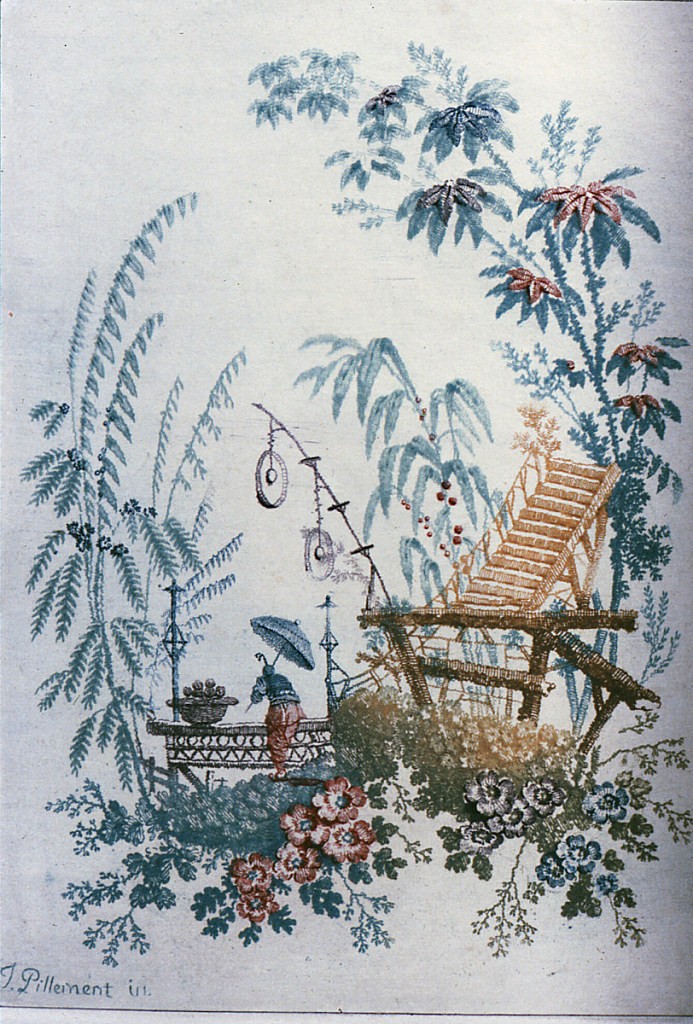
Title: Nouvelle suite de cahiers arabesques chinois a l'usage des dessinateurs et des peintres, no.1
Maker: Jean-Baptiste Pillement, French, 1728–1808
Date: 1790–1799
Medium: Etching with colored inks à la poupé on off-white laid paper
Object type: Print
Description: Figure fishing in exotic landscape.